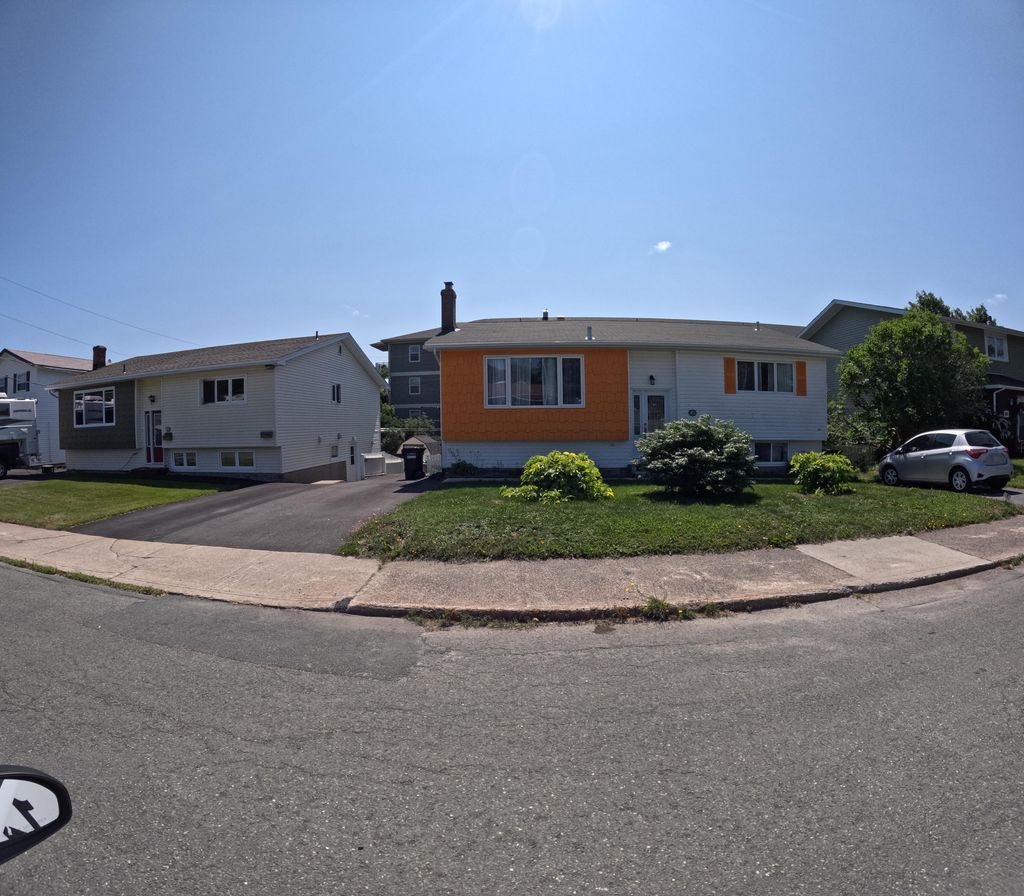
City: st_johns